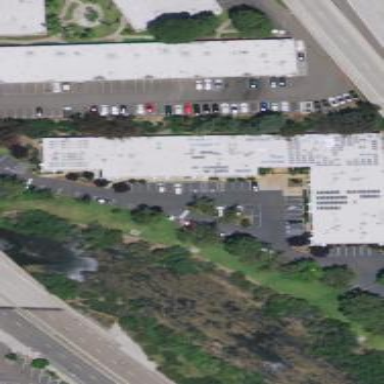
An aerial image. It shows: Industrial building.